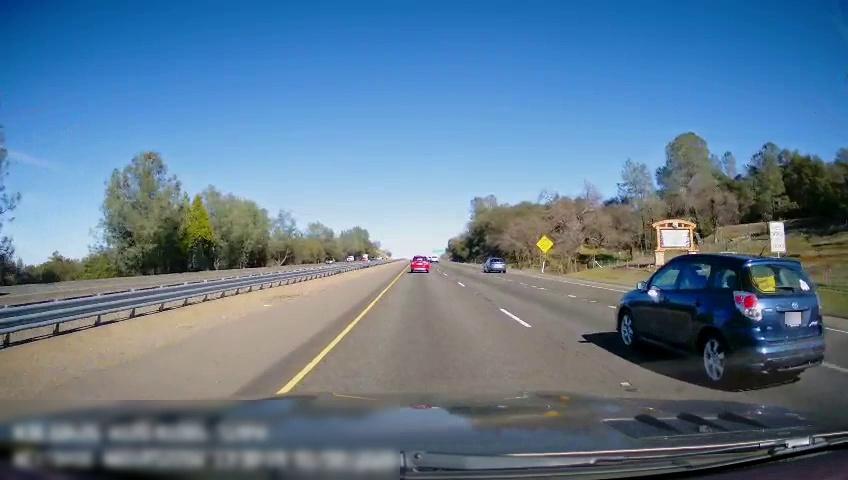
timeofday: Day
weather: Sunny
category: Drivable Space
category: Drivable Space
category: Vehicles | Car
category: Vehicles | Car
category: Vehicles | Car
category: Lanes | Current Lane
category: Lanes | Current Lane
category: Lanes | Alternate Lane
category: Lanes | Alternate Lane
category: Traffic | Signs